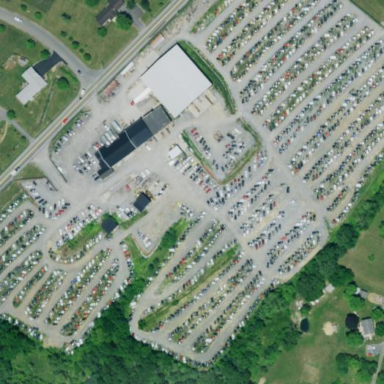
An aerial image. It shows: Industrial area designated for auto wrecking activities.